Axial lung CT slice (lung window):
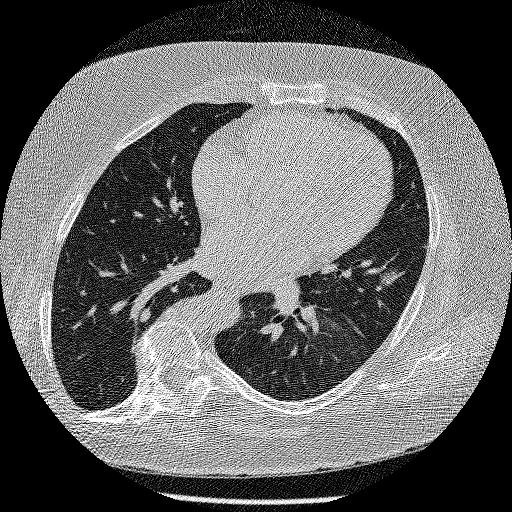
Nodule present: yes
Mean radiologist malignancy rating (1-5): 3